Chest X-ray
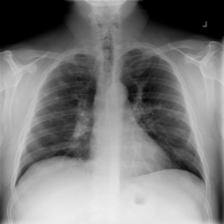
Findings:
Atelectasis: positive
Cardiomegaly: negative
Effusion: negative
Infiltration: negative
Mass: negative
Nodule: positive
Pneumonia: negative
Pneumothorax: negative
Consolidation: negative
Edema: negative
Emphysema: negative
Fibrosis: negative
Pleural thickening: negative
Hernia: negative